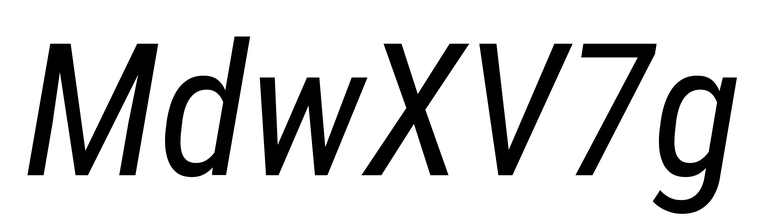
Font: Roboto-Italic_Condensed_Italic